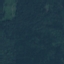
Land use / land cover class: Forest